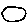
Label: circle